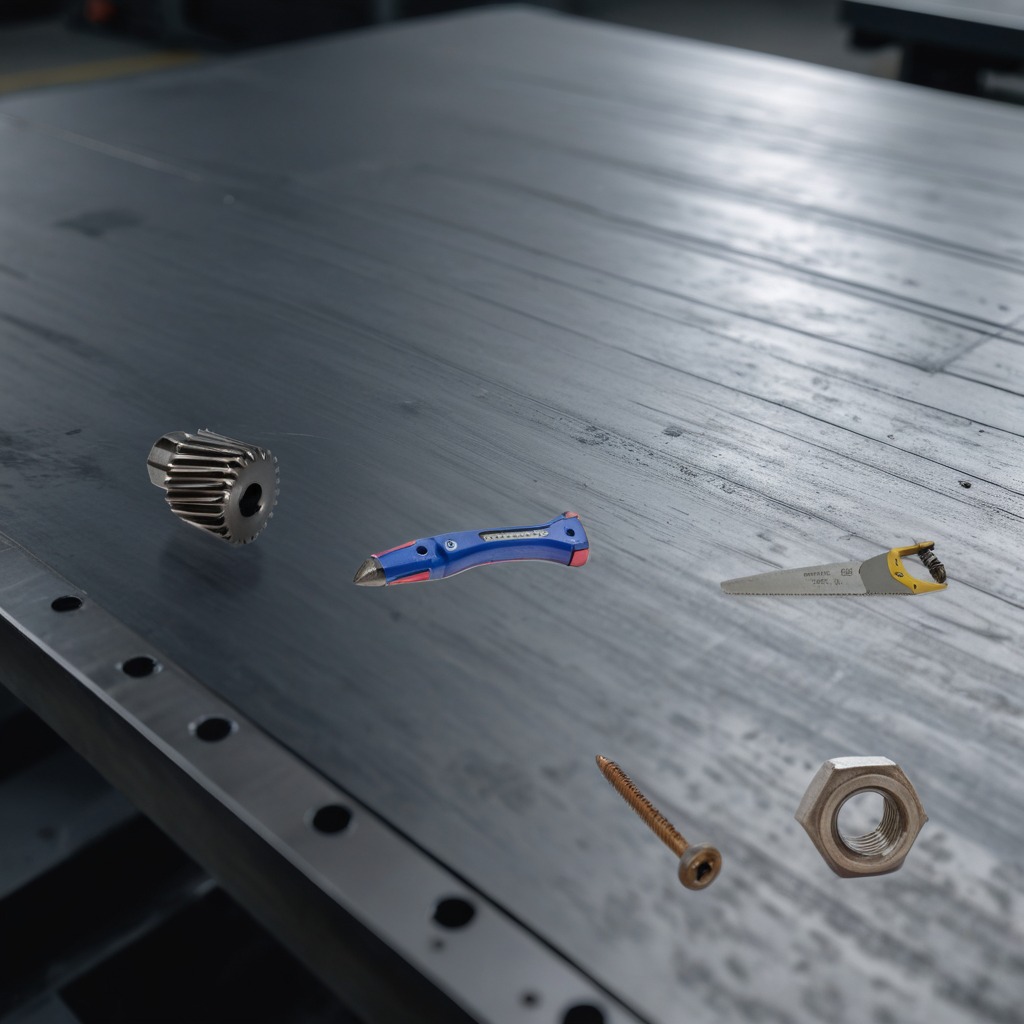
A steel gear with teeth, a utility knife, a metal machine screw, a handheld metal saw, and a metal nut are lying on the cold steel table in a mining workshop.